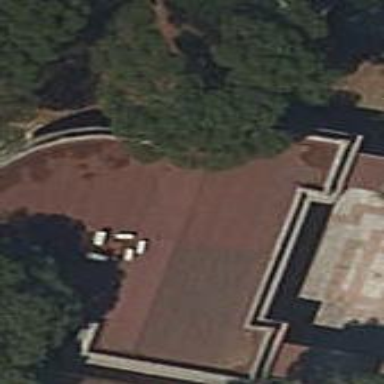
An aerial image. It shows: Office building.